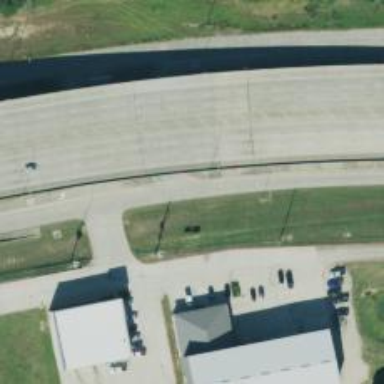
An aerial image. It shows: Primary link highway.